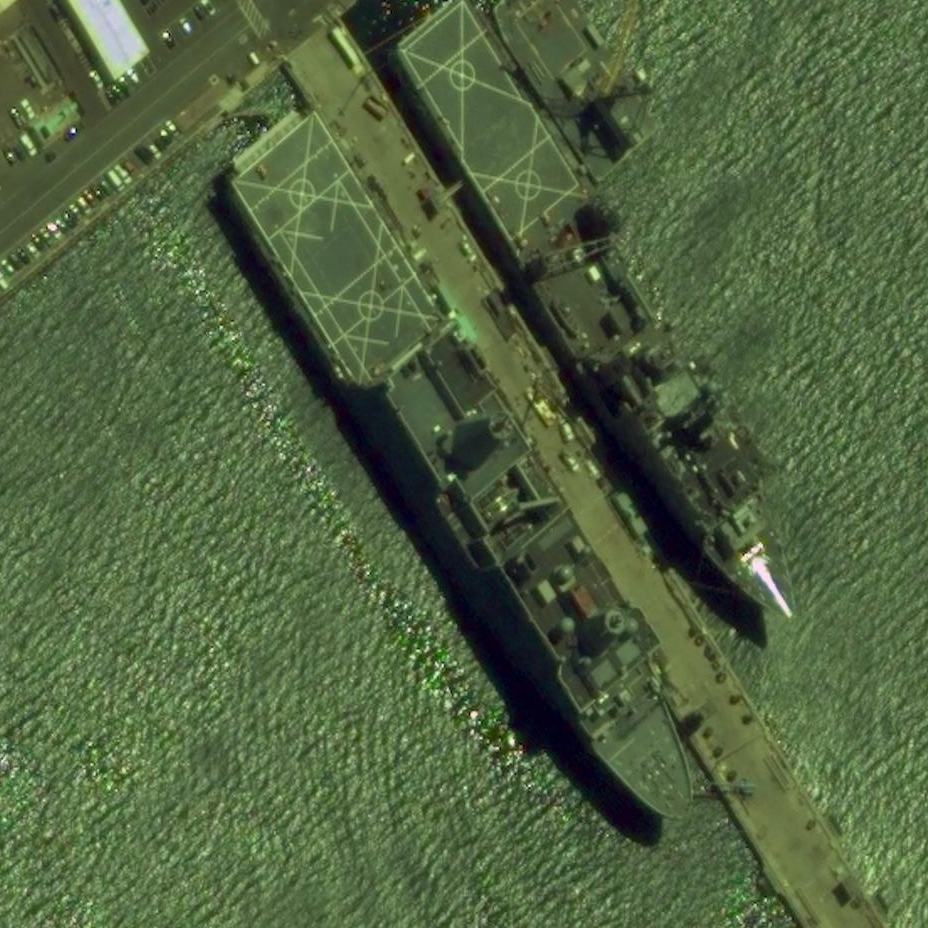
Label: combat